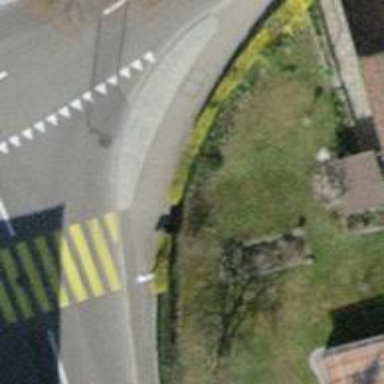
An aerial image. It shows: Kerb barrier.